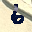
Label: 6